Question: I am trying to access a registry key in LocalMachine. The code works on my machine, but does not work on my friend's. I have looked at his registry and the key is in the same place as mine.
I tried to put try{} catch{} blocks around OpenBaseKey to see if I can see which exception is being thrown, and none of the exceptions are being caught (Makes me think that it doesn't get past OpenBaseKey.
So, what is happening on my friend's machine, the application will run until my MessageBox.Show("Getting Registry Key") and then crash. I have included a screen shot of the error box.
What could be causing this?
'''
string path = string.Empty;
const string hfss_key_name = @"SOFTWARE\Ansoft\HFSS\2014.0\Desktop";
const string hfss_value = "LibraryDirectory";
MessageBox.Show("Getting Registry Key");
RegistryKey localKey = RegistryKey.OpenBaseKey(Microsoft.Win32.RegistryHive.LocalMachine, RegistryView.Registry64);
localKey = localKey.OpenSubKey(hfss_key_name);
if(localKey != null)
{
path = localKey.GetValue(hfss_value).ToString();
path += @"\HFSS\userlib\";
}
'''
Error Window:

I found the issue, I had the wrong hfss_value. For some reason his and my value are different for that LibraryDirectory. Thanks for all the help.
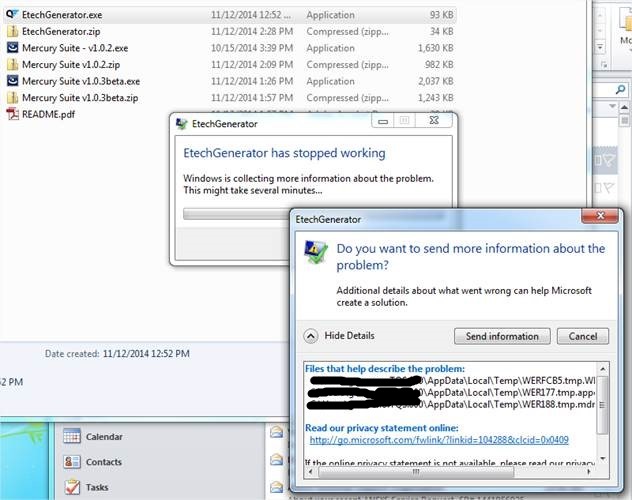
Answer: As it has been pointed out you need to catch the exception to determine why there is a problem. Otherwise, your application can crash exactly as you experience it.
But even without any details about the exception with some code inspection it is perhaps possible to reveal the source of the exception.
Unless you have some weird security settings reading from the registry should be possible and you are careful to check for existence of the key. However, the call to 'GetValue' will return 'null' if the value is missing and calling 'ToString' on 'null' will throw a 'NullReferenceException'. The next line of code should not throw an exception even if 'path' is 'null'.
So changing this code
'''
path = localKey.GetValue(hfss_value).ToString();
path += @"\HFSS\userlib\";
'''
into this code
'''
var value = localKey.GetValue(hffs_value);
if (value != null)
path = value + @"\HFSS\userlib\";
'''
should fix the problem if I am not mistaken.